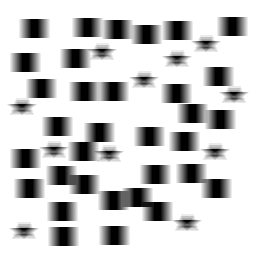
Squares: 33
Triangles: 0
Stars: 11
Total shapes: 44